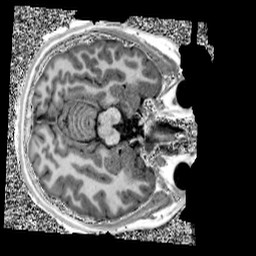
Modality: UNIT1
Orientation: axial
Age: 10
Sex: female
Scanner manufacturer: siemens
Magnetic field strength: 3 T
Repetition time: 4 s
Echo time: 0.00303 s